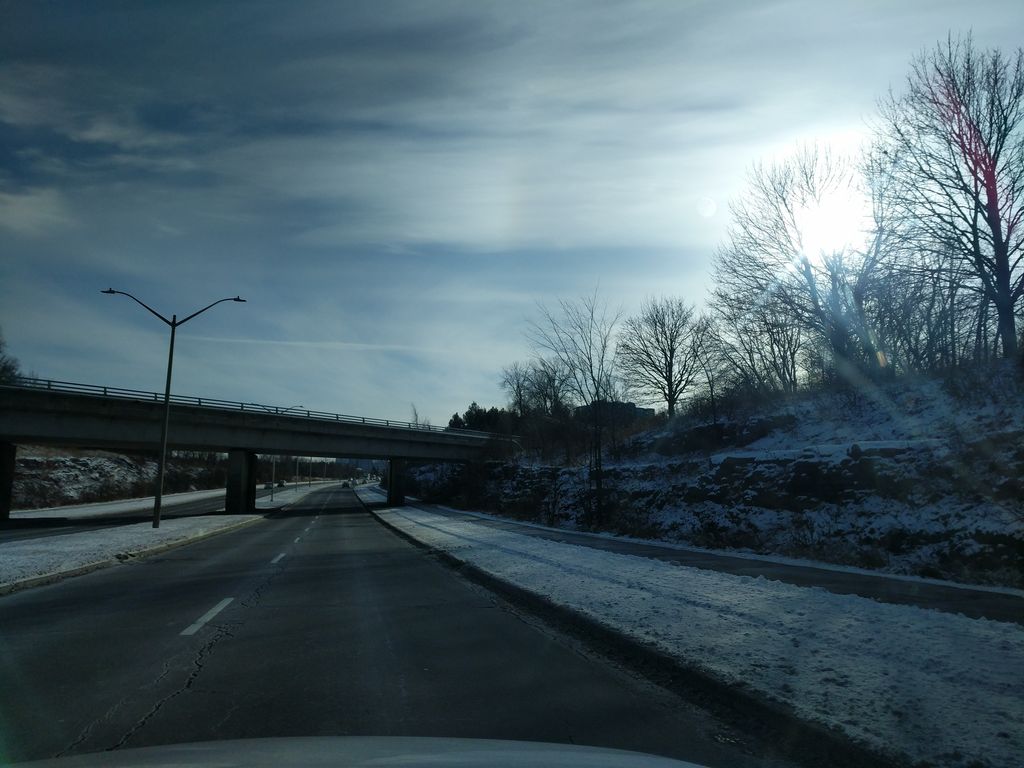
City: ottawa-gatineau